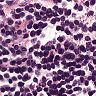
Metastatic tissue present: no